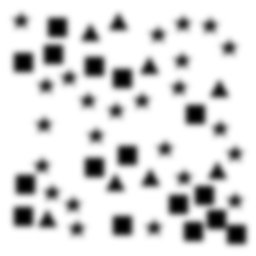
Squares: 16
Triangles: 8
Stars: 24
Total shapes: 48